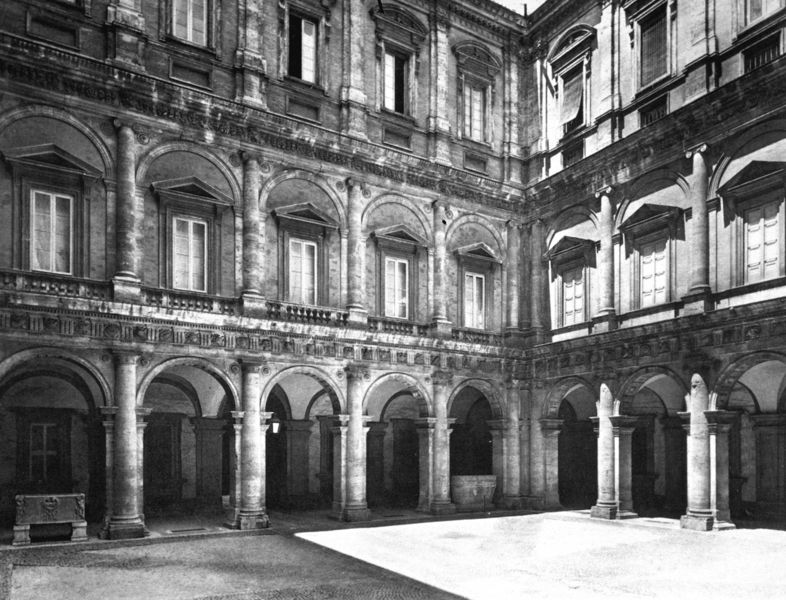
Titel: Palazzo Farnese (Innenhof)
Künstler: Antonio da (der Jüngere) Sangallo
Standort: Roma
Institution: Palazzo Farnese
Schlagwörter: dunkel, schatten, weiß, dreieck, fenster, grau, hell, licht, marmor, schwarz, säule, säulen, tür, gebäude, haus, schloss, wand, architektur, barock, stein, wind, sonne, renaissance, schön, brunnen, balkon, ecke, bogen, fassade, italien, venedig, giebel, hof, platz, bank, pilaster, rundbogen, tor, foto, fotografie, photographie, bögen, gang, arkade, innenhof, truhe, gewölbe, palast, palazzo, stockwerk, schwarzweiß, arkaden, kapitelle, rom, kapitell, photo, tore, villa, sims, gesims, ionisch, portikus, rundbögen, florenz, etagen, geschosse, bibliothek, dorisch, laubengang, stockwerke, laube, kapitel, säulengang, kreuzgang, aufriss, etage, dreigeschossig, profanbau, michelangelo, superposition, säulenordnung, halbsäulen, giebelfenster, sarkophag, mailand, supraposition, gögen, 3 stockwerke, saäolenordnung